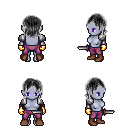
a pixel art fantasy rpg character, female body template, dark elf, purple skin, steel arm armor, magenta pants, gray long bangs hairstyle, gold gloves, brown shoes, dagger, four views (front, back, left, right), 2x2 character sprite sheet, small pixel art, hard edges, no anti-aliasing